Interaction volume radius: 5 \u00c5
Interaction volume height: 10 \u00c5
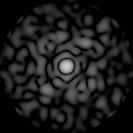
Disorder parameter: 0.8651